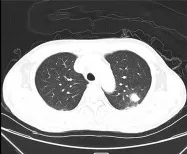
Abdominal and chest computed tomography (CT) scans before and after mucor infection. (C) The chest CT revealed patchy shadows in the left lung on 38 days after transplantation.
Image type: radiology (ct)